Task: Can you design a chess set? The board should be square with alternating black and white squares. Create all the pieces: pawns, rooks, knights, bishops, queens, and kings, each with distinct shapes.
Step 2537:
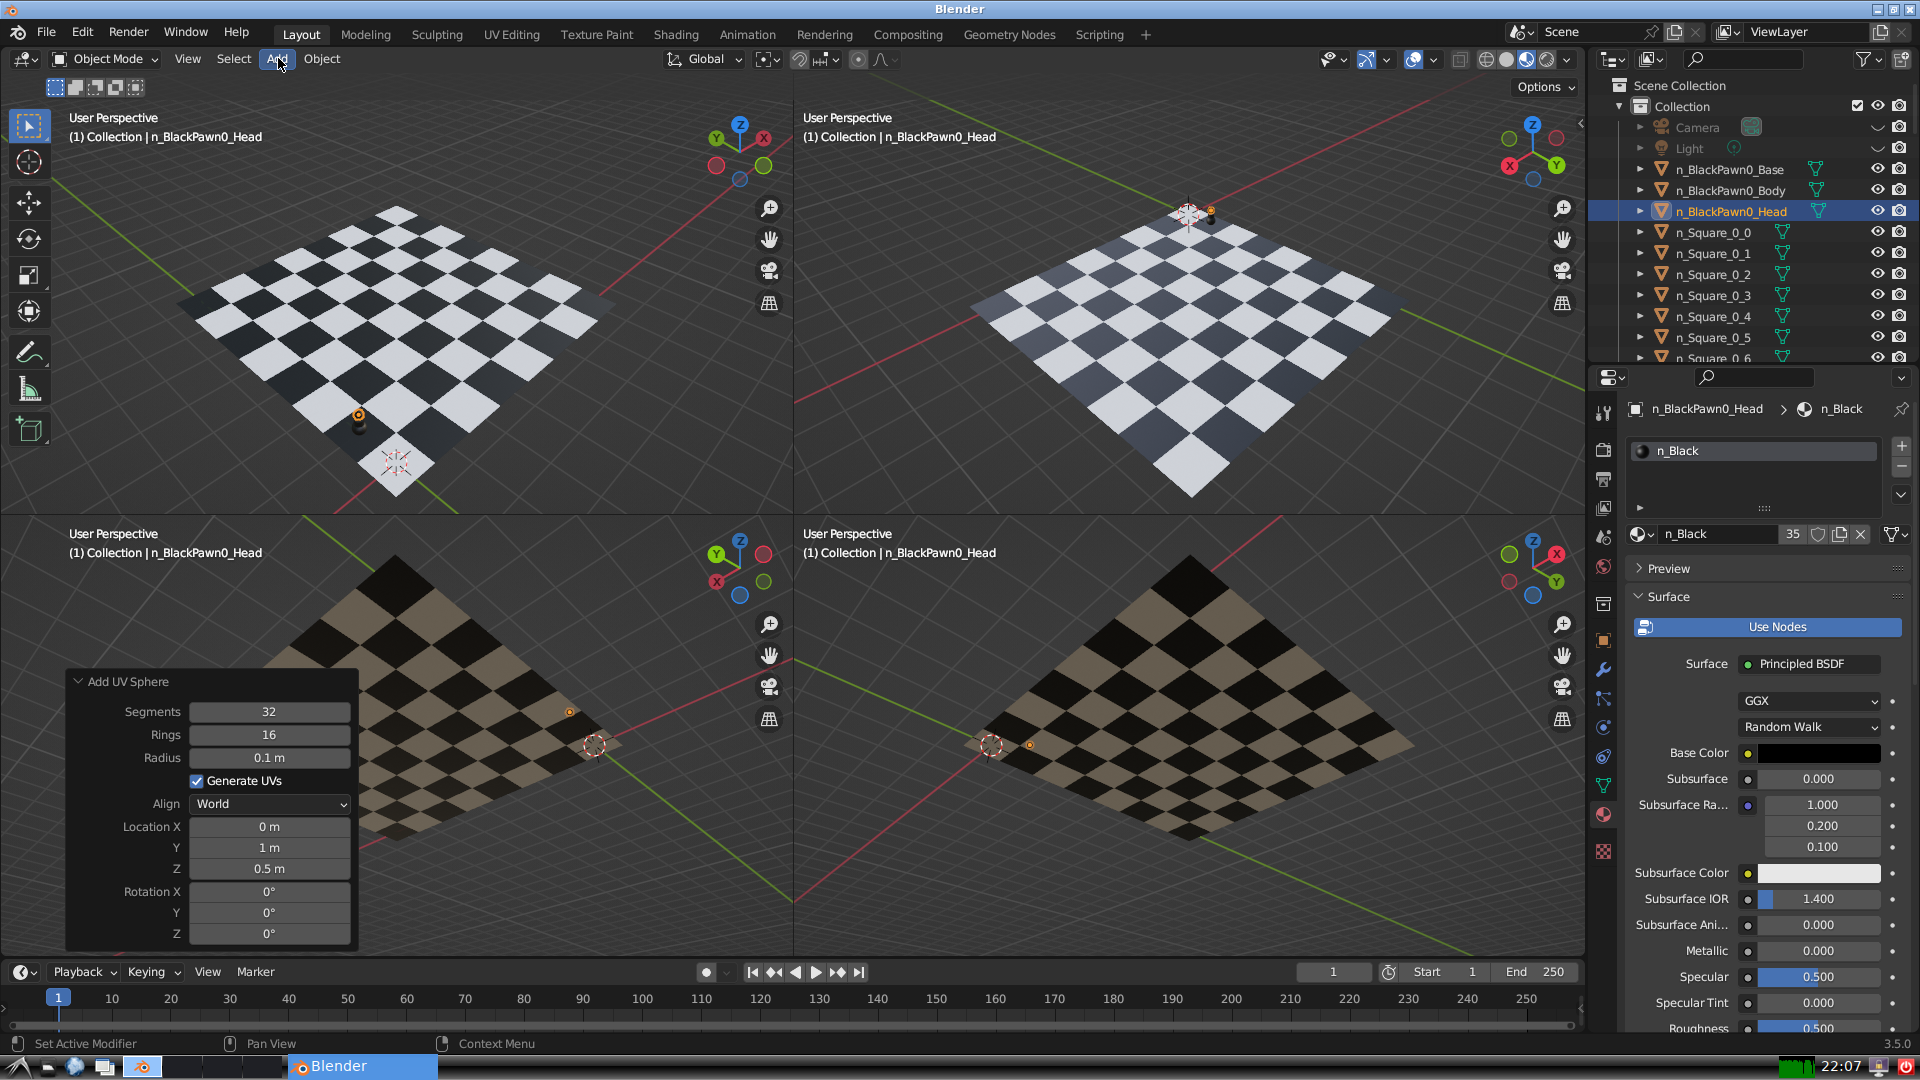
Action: click: no